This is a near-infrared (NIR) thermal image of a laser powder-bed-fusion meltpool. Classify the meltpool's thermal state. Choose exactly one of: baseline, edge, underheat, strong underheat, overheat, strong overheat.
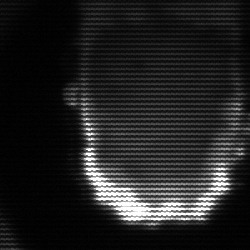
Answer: baseline